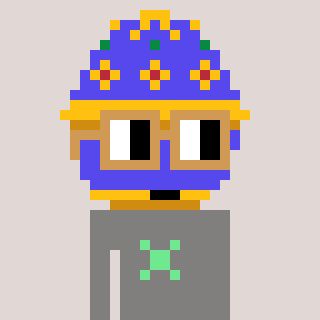
a pixel art character with square brown glasses, a faberge-shaped head and a bluegrey-colored body on a warm background